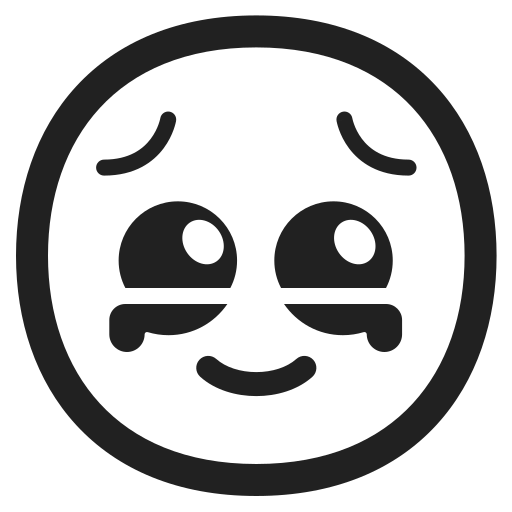
face holding back tears high contrast